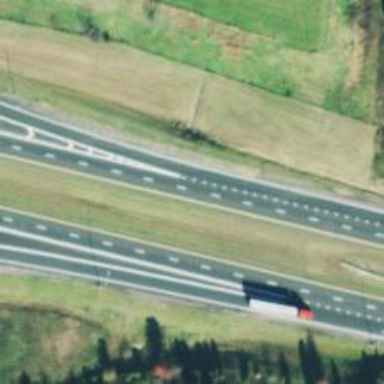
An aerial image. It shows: Motorway junction.